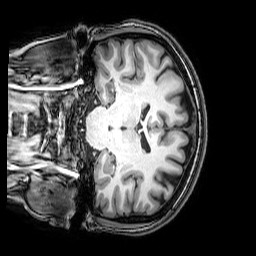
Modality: T1w
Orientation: coronal
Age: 30
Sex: female
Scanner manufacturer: philips
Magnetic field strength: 3 T
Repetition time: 0.008113 s
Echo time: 0.003709 s